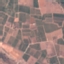
Land use / land cover: PermanentCrop